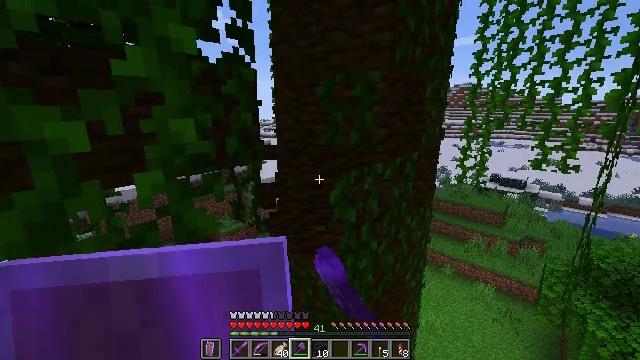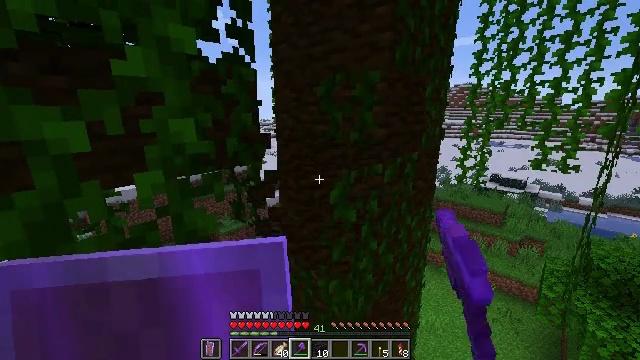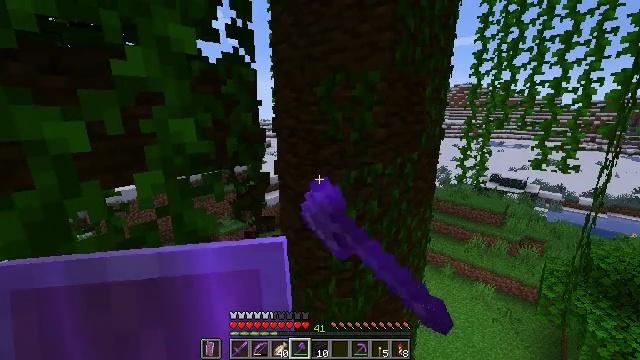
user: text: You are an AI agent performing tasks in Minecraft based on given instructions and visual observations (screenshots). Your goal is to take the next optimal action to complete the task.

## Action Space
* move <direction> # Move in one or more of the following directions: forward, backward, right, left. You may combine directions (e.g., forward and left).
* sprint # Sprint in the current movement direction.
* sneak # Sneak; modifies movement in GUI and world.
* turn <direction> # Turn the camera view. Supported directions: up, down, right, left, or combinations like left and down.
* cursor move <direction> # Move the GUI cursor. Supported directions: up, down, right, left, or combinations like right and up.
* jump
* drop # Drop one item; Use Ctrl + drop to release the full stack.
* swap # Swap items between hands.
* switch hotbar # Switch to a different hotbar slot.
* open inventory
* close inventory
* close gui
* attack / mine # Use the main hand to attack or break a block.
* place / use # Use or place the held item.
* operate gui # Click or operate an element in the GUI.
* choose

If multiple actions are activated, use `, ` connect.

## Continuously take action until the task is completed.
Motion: motion action
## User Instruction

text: Break the jungle log to gather wood.
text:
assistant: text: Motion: attack / mine
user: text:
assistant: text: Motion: attack / mine
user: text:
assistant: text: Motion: attack / mine